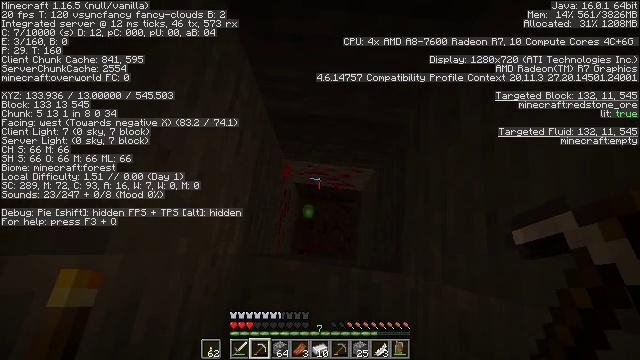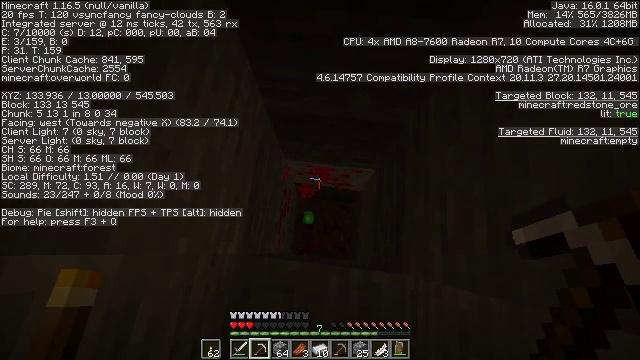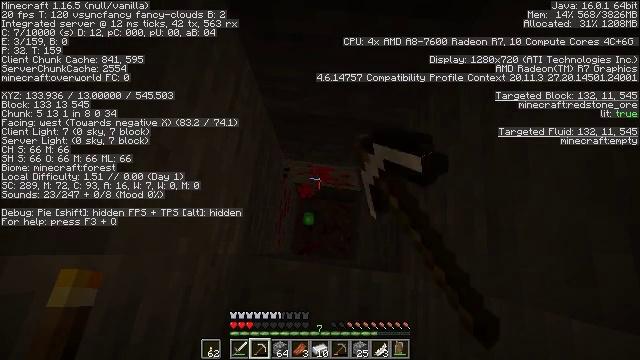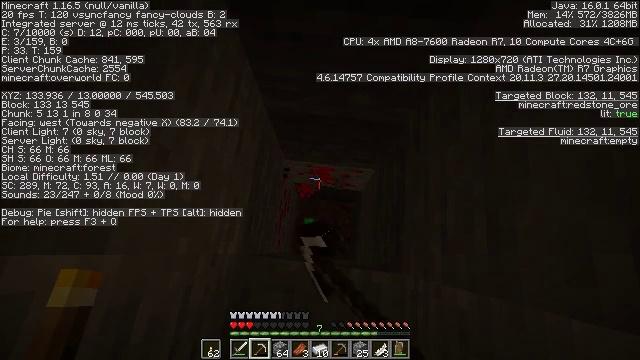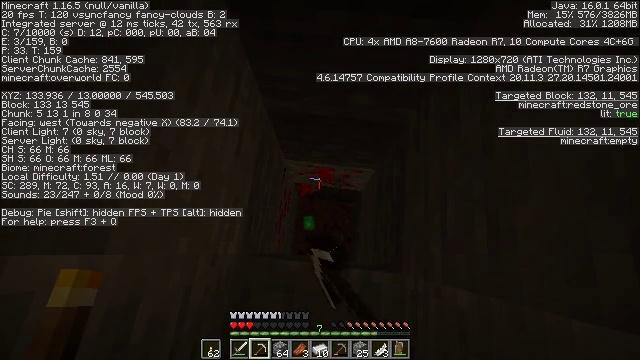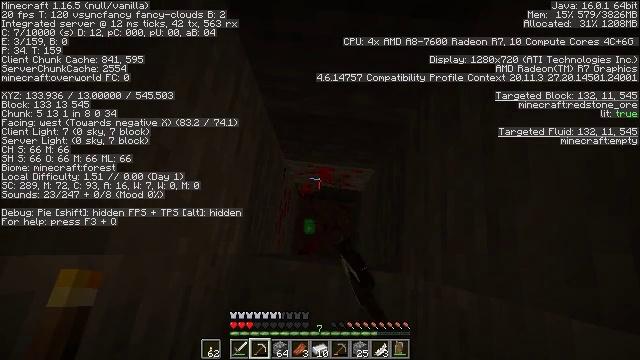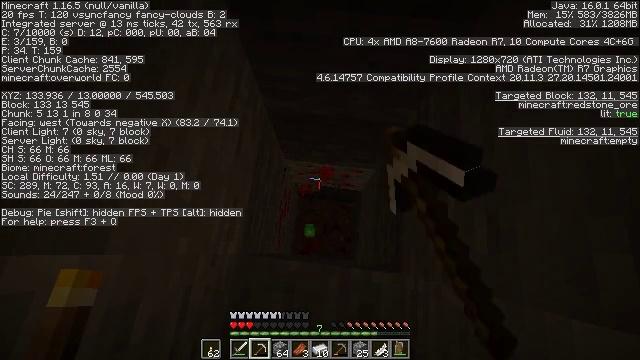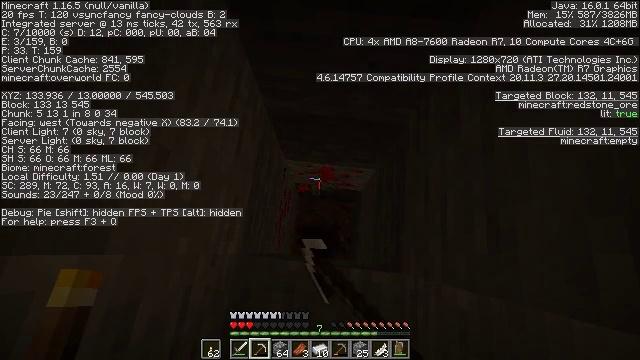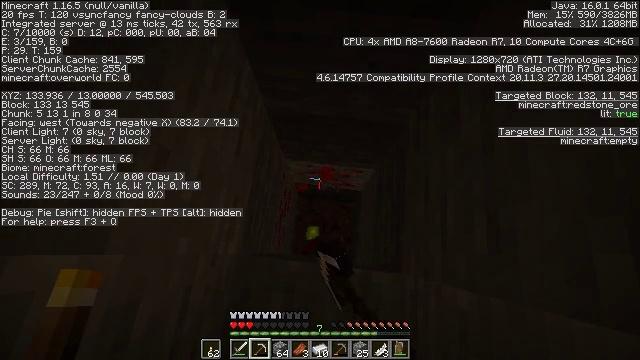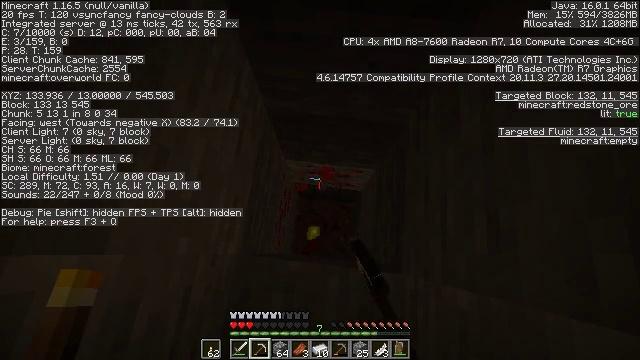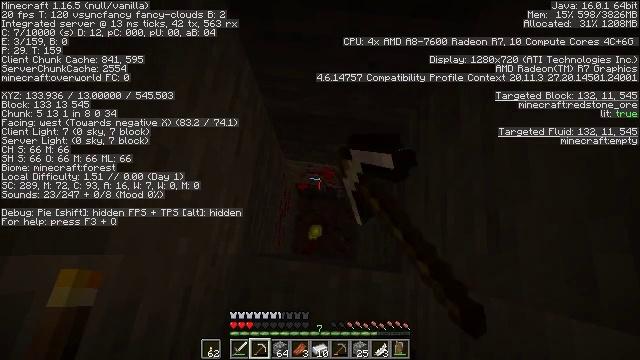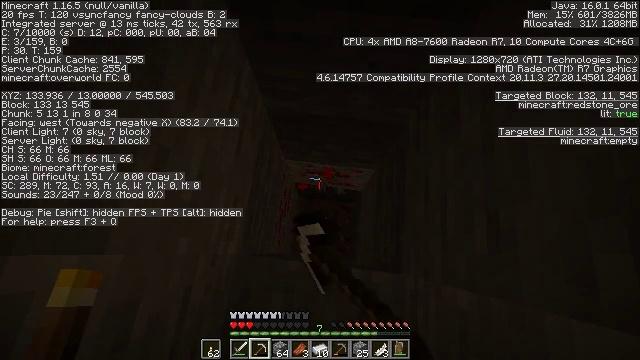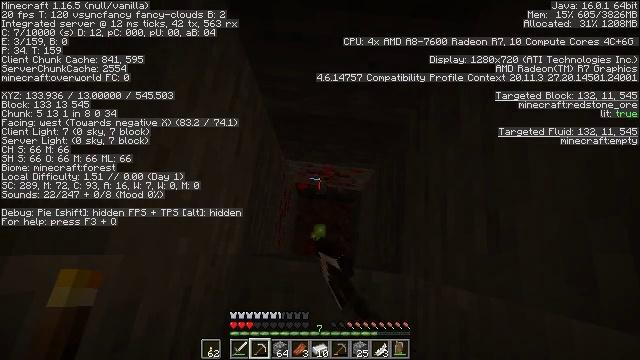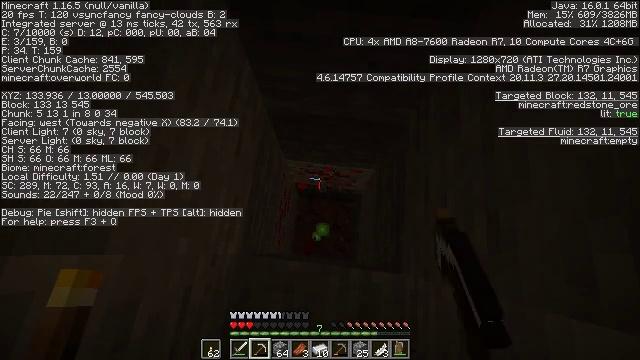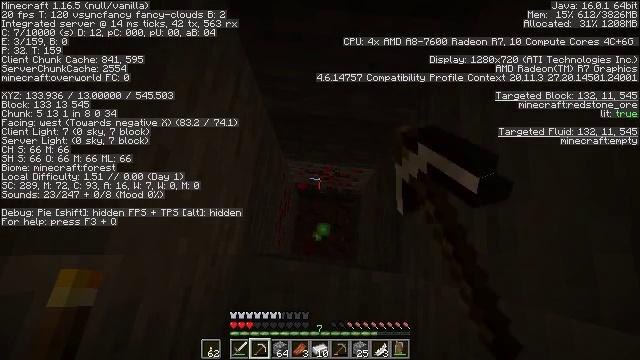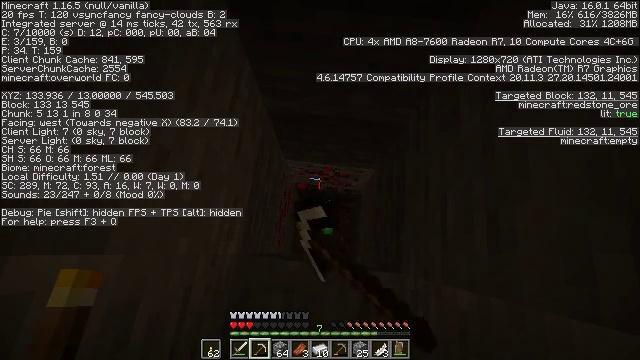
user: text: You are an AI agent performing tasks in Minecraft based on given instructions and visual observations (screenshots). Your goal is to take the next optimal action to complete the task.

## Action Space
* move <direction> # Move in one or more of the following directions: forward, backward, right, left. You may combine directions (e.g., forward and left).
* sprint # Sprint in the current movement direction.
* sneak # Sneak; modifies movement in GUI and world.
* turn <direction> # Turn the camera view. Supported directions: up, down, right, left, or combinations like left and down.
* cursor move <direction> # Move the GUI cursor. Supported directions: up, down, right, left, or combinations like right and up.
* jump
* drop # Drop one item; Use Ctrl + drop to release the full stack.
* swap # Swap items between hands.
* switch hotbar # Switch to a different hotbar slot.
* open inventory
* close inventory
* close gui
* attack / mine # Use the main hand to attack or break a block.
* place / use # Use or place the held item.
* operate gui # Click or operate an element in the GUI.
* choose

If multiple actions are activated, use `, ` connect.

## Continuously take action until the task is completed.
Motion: motion action
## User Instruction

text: Use a pickaxe to gather redstone ore.
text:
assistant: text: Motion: attack / mine
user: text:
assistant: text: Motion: attack / mine
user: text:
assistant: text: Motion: attack / mine
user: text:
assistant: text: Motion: attack / mine
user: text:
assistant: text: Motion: attack / mine
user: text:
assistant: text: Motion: attack / mine
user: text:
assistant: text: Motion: attack / mine
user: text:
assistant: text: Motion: attack / mine
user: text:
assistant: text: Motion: attack / mine
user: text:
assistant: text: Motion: attack / mine
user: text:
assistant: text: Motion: attack / mine
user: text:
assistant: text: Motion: attack / mine
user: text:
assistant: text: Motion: attack / mine
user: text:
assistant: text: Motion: attack / mine
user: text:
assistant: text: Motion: attack / mine
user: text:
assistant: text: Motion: attack / mine
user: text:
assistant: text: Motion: turn left, attack / mine
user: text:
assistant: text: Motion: turn left, attack / mine
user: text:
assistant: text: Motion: turn left, attack / mine
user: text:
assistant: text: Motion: turn left, attack / mine
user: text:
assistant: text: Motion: turn left, attack / mine
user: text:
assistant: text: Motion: turn left, attack / mine
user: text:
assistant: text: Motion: turn left, attack / mine
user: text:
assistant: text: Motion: turn left and down, attack / mine
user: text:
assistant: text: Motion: attack / mine
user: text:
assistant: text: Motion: attack / mine
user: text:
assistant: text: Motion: attack / mine
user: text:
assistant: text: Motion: attack / mine
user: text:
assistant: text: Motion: attack / mine
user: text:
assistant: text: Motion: attack / mine